Question:
As you see for cid=1 all date fields are NULL and for cid=3 all date fields are NOT NULL.
I need get unique cids with new field, if all dates are NULL then with "NULL" and if all dates are NOT NULL then with "NOT NULL".
'''
cid - new field
1 - NULL
3 - NOT NULL
'''
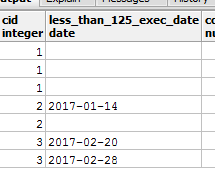
Answer: You can do this with aggregation and 'case':
'''
select cid,
(case when count(datecol) = 0 then 'NULL'
when count(datecol) = count(*) then 'NOT NULL'
end) as newField
from t
group by cid
having count(datecol) in (0, count(*));
'''